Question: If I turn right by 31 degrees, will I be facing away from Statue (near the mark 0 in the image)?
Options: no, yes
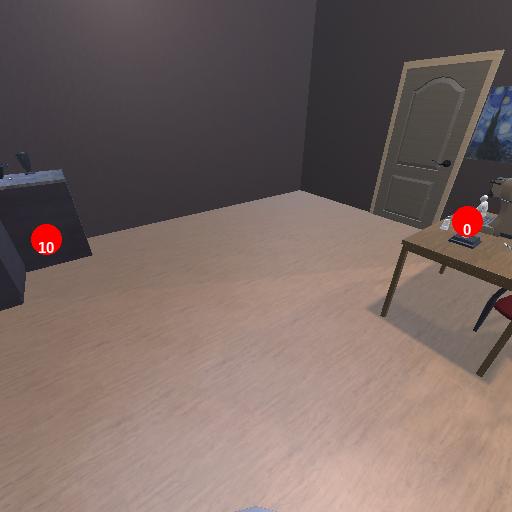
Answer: no